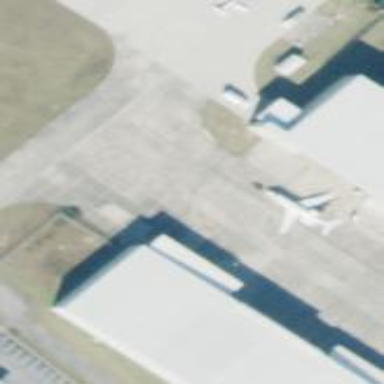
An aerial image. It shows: Apron at the airport.